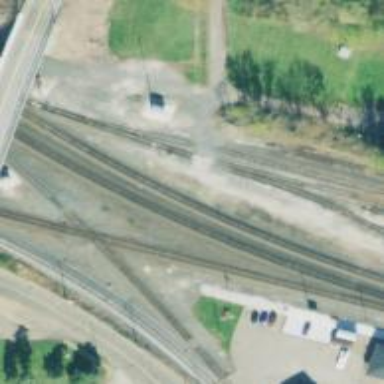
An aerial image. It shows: Railway track.